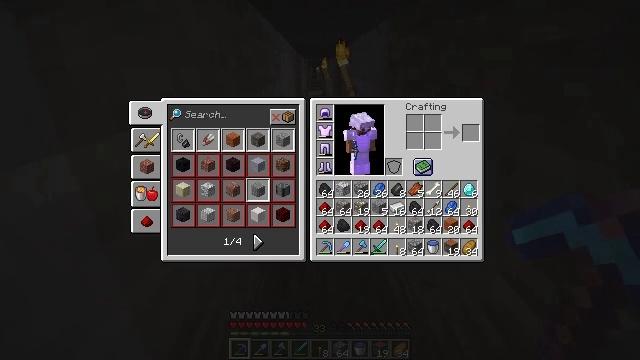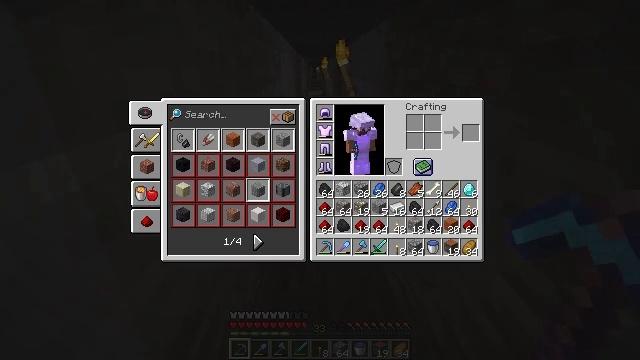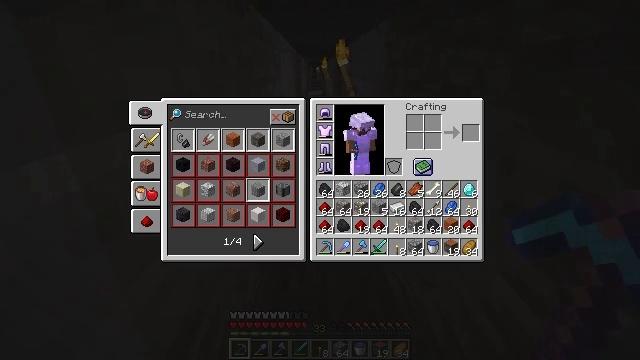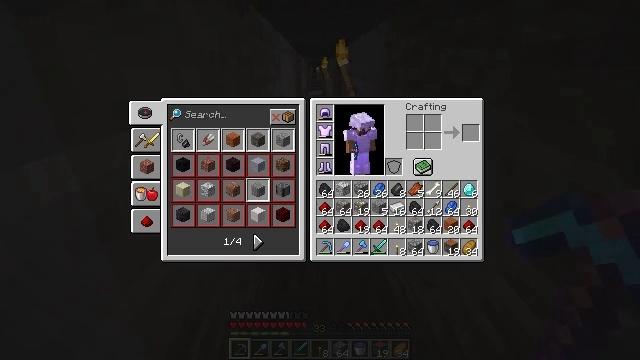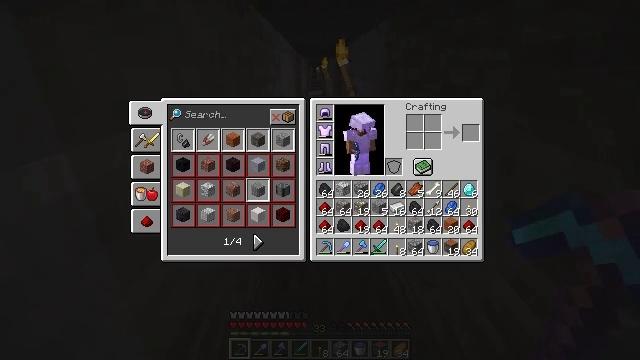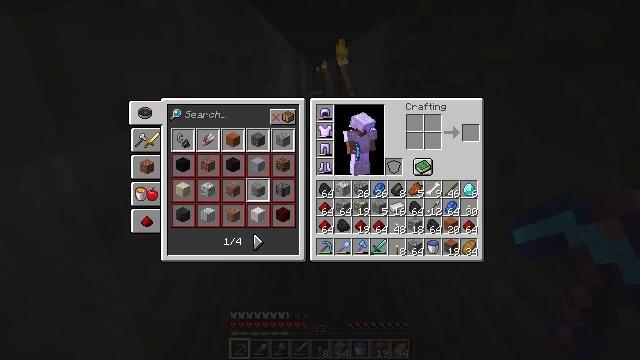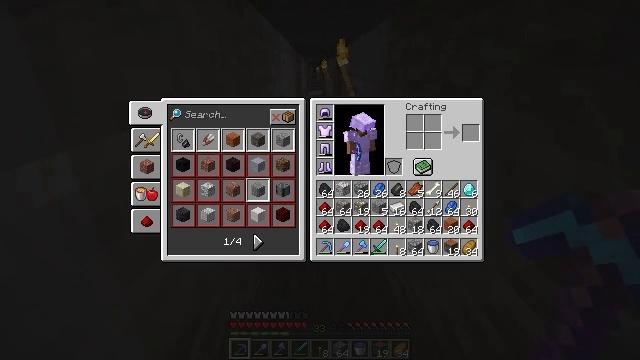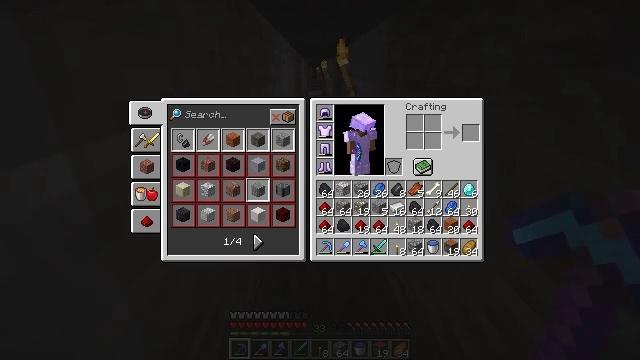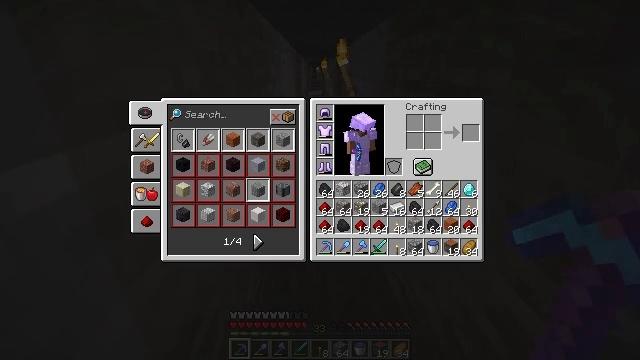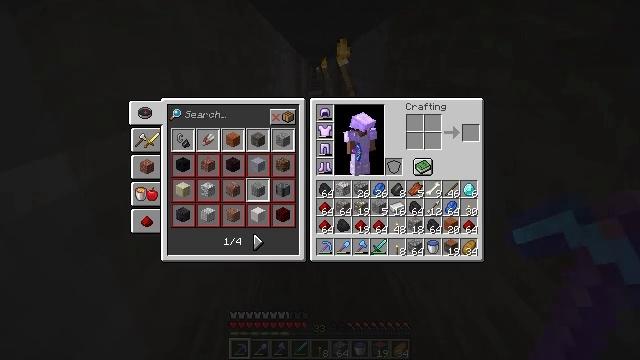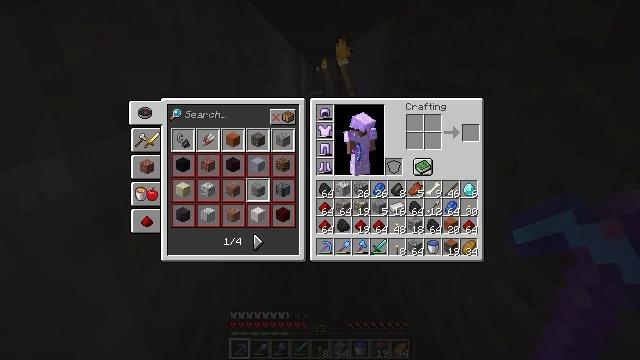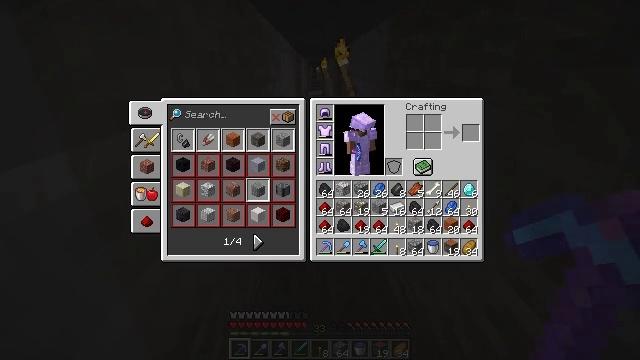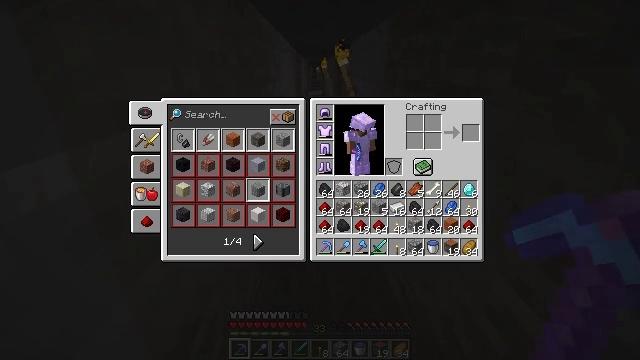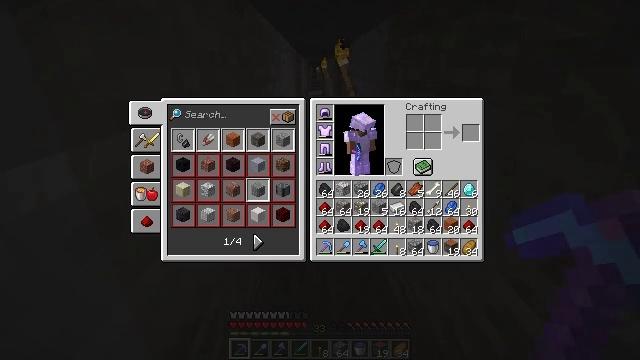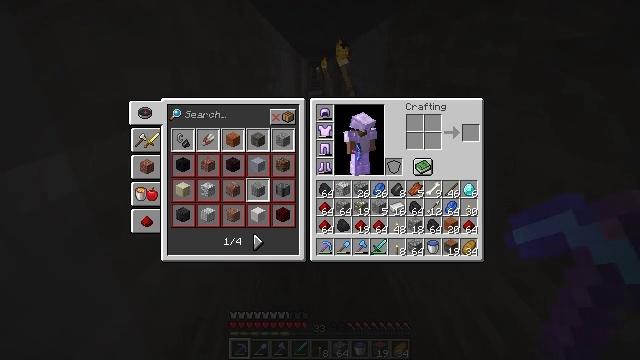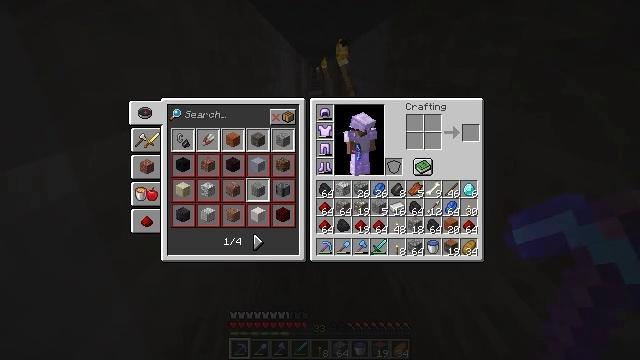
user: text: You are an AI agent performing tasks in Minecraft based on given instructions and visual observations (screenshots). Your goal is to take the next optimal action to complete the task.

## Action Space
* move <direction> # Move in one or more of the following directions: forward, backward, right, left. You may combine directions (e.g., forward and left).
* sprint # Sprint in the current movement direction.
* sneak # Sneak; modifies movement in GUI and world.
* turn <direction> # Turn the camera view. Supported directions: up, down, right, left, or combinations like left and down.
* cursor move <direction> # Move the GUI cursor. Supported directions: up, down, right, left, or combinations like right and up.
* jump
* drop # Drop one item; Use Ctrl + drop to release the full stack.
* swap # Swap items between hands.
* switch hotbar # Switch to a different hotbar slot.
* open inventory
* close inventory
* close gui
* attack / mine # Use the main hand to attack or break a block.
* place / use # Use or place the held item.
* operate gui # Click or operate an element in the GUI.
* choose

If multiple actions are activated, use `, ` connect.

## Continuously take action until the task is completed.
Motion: motion action
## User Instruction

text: Craft a redstone torch.
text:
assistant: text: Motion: no_op
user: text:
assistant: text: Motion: no_op
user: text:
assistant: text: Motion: cursor move right
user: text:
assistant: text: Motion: cursor move right
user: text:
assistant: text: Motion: cursor move right
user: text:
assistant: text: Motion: cursor move right
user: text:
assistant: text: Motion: no_op
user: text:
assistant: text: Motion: no_op
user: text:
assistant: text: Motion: no_op
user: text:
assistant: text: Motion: no_op
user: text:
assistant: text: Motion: no_op
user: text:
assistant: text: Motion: no_op
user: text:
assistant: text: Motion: no_op
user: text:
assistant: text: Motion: no_op
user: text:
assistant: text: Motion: no_op
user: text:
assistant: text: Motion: no_op
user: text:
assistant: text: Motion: no_op
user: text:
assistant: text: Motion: no_op
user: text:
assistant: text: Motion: no_op
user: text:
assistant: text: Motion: no_op
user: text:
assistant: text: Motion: no_op
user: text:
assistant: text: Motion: no_op
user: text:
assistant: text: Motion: no_op
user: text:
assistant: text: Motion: no_op
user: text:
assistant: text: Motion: no_op
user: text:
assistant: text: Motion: no_op
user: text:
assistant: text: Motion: no_op
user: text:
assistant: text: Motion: no_op
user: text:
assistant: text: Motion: no_op
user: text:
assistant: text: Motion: no_op